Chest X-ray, PA view. Patient: 55 years old, sex M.
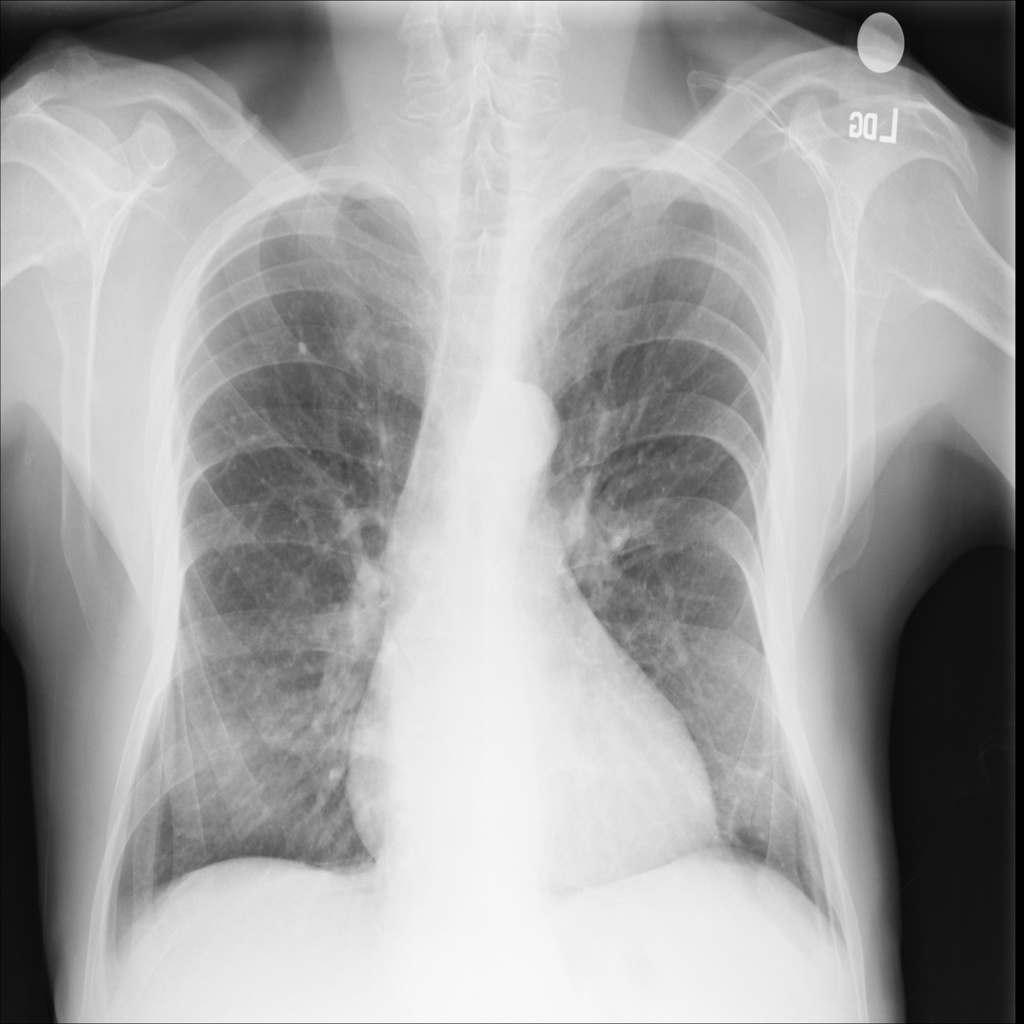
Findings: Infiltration